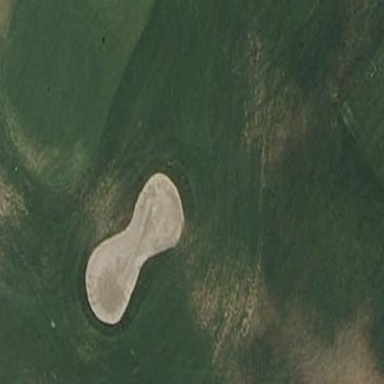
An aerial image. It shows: Golf course.